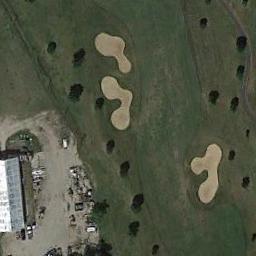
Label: golf_course